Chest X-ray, AP view. Patient: 14 years old, sex M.
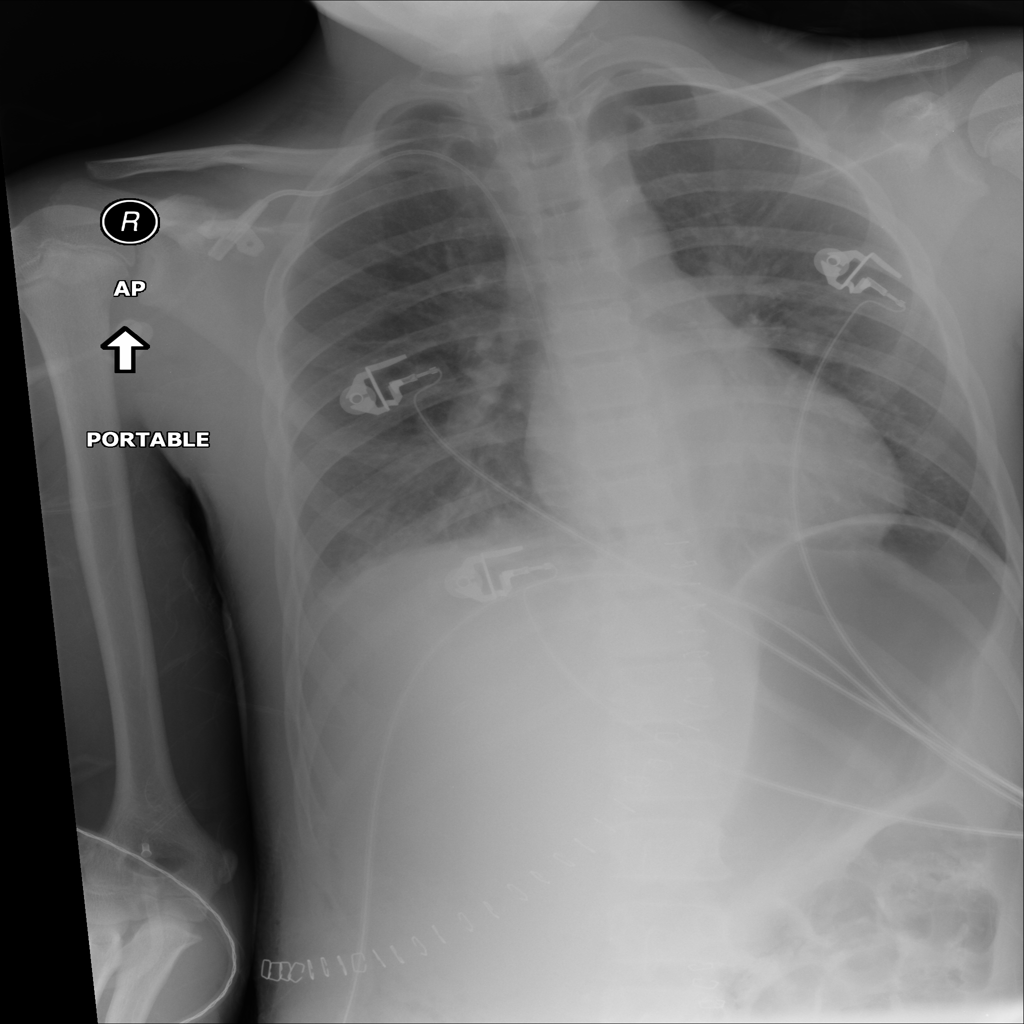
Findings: No Finding